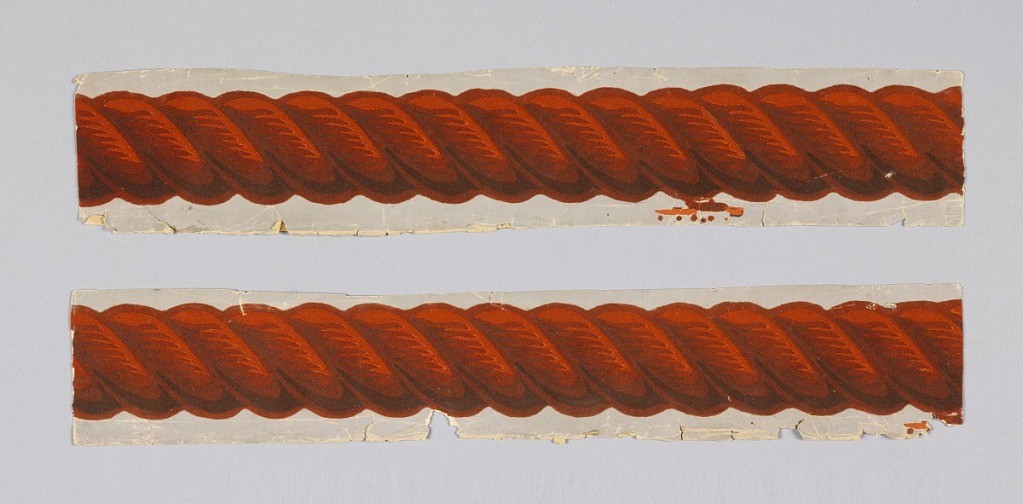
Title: Border
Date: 1835–1900
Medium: Block-printed and flocked on machine-made paper
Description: One strand of a narrow rope twist or cable molding border. Red flock overprinted in shades of orange and red on white ground.

H#323